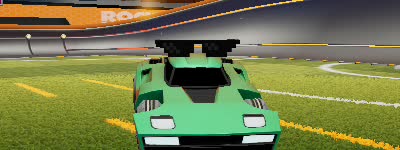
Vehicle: breakout